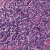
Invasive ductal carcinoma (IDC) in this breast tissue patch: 1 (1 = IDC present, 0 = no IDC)